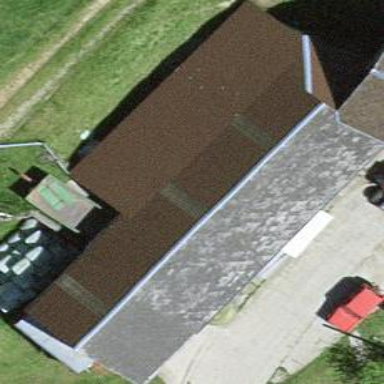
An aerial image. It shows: Farm auxiliary building.